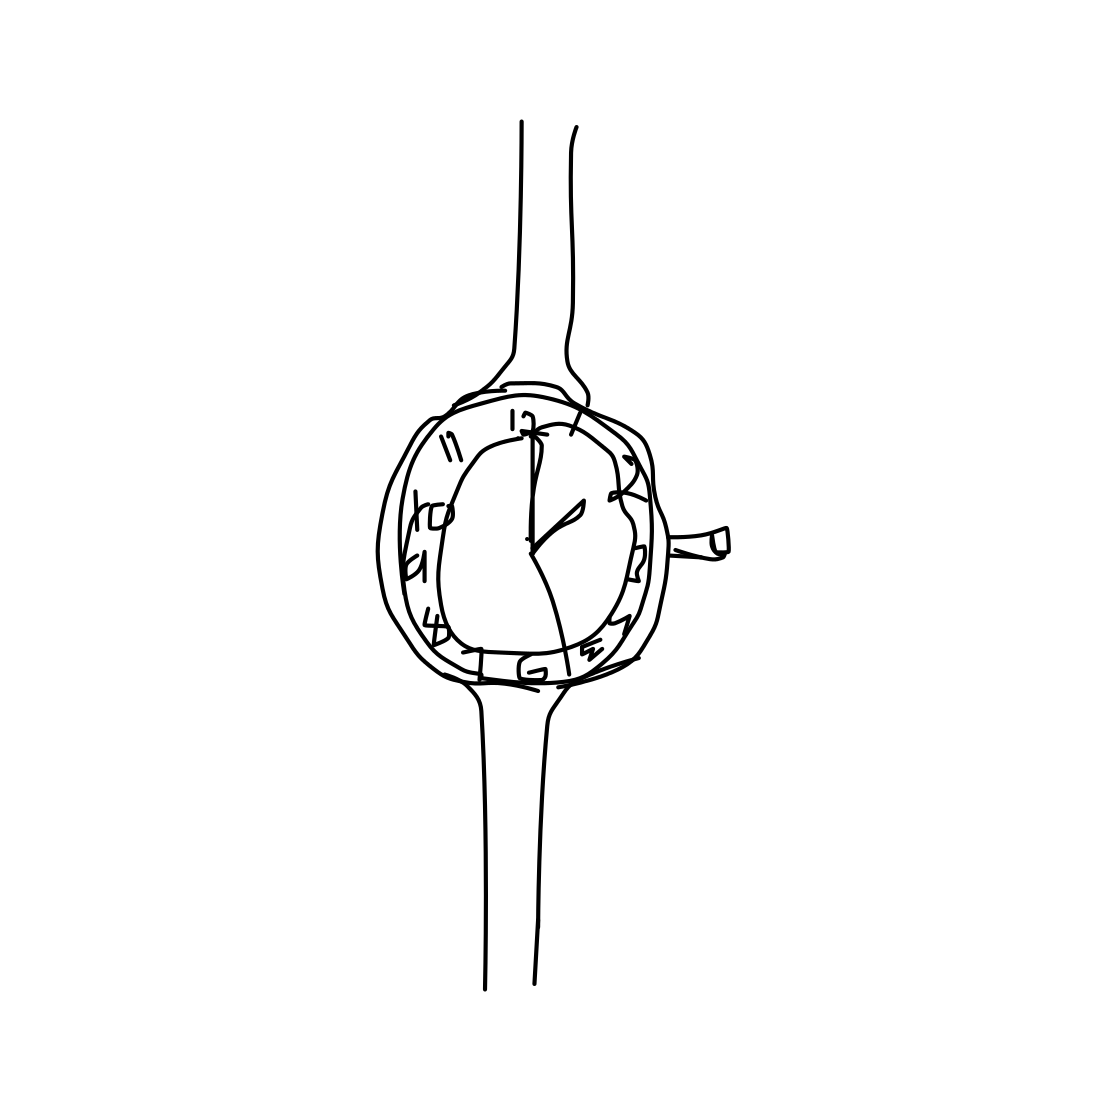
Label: wrist-watch